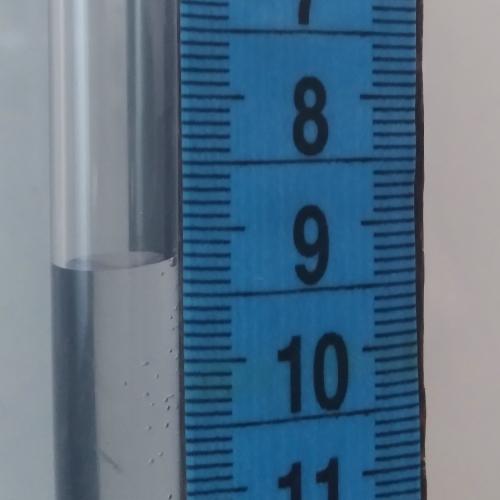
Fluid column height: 9.2 cm